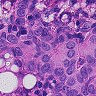
Metastatic tissue present: yes